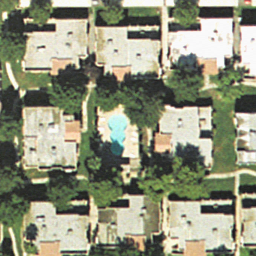
Label: residential